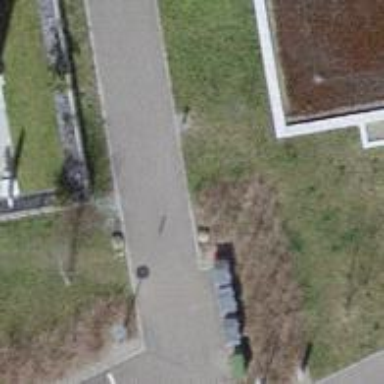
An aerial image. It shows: Bollard barrier.